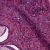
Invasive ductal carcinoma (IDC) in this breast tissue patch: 1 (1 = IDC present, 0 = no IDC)